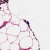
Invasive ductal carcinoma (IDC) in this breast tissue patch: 0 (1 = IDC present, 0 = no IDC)